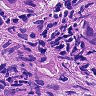
Metastatic tissue present: yes